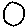
Label: circle